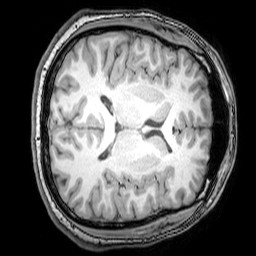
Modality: T1w
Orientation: axial
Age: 22
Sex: male
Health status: healthy
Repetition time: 0.081 s
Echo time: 0.037 s